Question:
In my pyqt5 I am trying to plot donut chart but I cannot find where I did mistake here. It failed when I plot center circle.I used a Qtwidget and convert into an mplwidget class. I added two classes 'MplCanvas' and 'MplWidget' in the same file.
Here is my code:
'''
from PyQt5 import QtCore, QtWidgets
from PyQt5.QtWidgets import*
from matplotlib.backends.backend_qt5agg import FigureCanvas
import matplotlib.pyplot as plt
from matplotlib.backends.backend_qt5agg import FigureCanvas
from matplotlib.backends.backend_qt5agg import NavigationToolbar2QT as NavigationToolbar
from matplotlib.backends.backend_qt5agg import FigureCanvasQTAgg
from matplotlib.figure import Figure
class MplCanvas(FigureCanvasQTAgg):
def __init__(self, parent=None, width=5, height=4, dpi=100):
fig = Figure(figsize=(width, height), dpi=dpi)
self.axes = fig.add_subplot(111)
self.ax1 = fig.subplots()
super(MplCanvas, self).__init__(fig)
class MplWidget(QWidget):
def __init__(self, parent = None):
QWidget.__init__(self, parent)
self.canvas = FigureCanvas(Figure())
vertical_layout = QVBoxLayout()
vertical_layout.addWidget(self.canvas)
self.canvas.axes = self.canvas.figure.add_subplot(111)
self.canvas.axes.set_position([0.03, 0.2,0.95, 0.7])
self.setLayout(vertical_layout)
class Ui_MainWindow(object):
def setupUi(self, MainWindow):
MainWindow.setObjectName("MainWindow")
MainWindow.resize(800, 600)
self.centralwidget = QtWidgets.QWidget(MainWindow)
self.centralwidget.setObjectName("centralwidget")
self.verticalLayout = QtWidgets.QVBoxLayout(self.centralwidget)
self.verticalLayout.setObjectName("verticalLayout")
self.Mplwidget = MplWidget(self.centralwidget)
self.Mplwidget.setObjectName("Mplwidget")
self.verticalLayout.addWidget(self.Mplwidget)
MainWindow.setCentralWidget(self.centralwidget)
self.retranslateUi(MainWindow)
QtCore.QMetaObject.connectSlotsByName(MainWindow)
def retranslateUi(self, MainWindow):
_translate = QtCore.QCoreApplication.translate
MainWindow.setWindowTitle(_translate("MainWindow", "MainWindow"))
W=self.Mplwidget.canvas.axes
W.clear()
labels = ['a','b','c','d']
data =[40,10,30,20]
colors = ['#ff9999','#66b3ff','#99ff99','#ffcc99']
W.pie(data,colors = colors,labels=labels, autopct='%1.1f%%', startangle=90, pctdistance=0.85)
#draw circle
centre_circle = plt.Circle((0,0),0.70,fc='white')
fig = plt.gcf()
fig.gca().add_artist(centre_circle)
# Equal aspect ratio ensures that pie is drawn as a circle
W.axis('equal')
plt.tight_layout()
self.Mplwidget.canvas.draw()
if __name__ == "__main__":
import sys
app = QtWidgets.QApplication(sys.argv)
MainWindow = QtWidgets.QMainWindow()
ui = Ui_MainWindow()
ui.setupUi(MainWindow)
MainWindow.show()
sys.exit(app.exec_())
'''
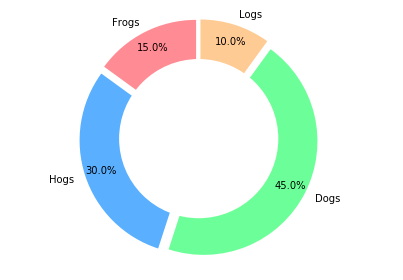
Answer: If you are going to embed a plot in Qt then don't use pyplot but canvas:
'''
import sys
from PyQt5.QtWidgets import QApplication, QVBoxLayout, QWidget
from matplotlib.backends.backend_qt5agg import FigureCanvasQTAgg
from matplotlib.figure import Figure
from matplotlib.patches import Circle
class MplCanvas(FigureCanvasQTAgg):
def __init__(self, parent=None, width=5, height=4, dpi=100):
super(MplCanvas, self).__init__(Figure(figsize=(width, height), dpi=dpi))
self.axes = self.figure.add_subplot(111)
self.setParent(parent)
class MplWidget(QWidget):
def __init__(self, parent=None):
QWidget.__init__(self, parent)
self.canvas = MplCanvas()
labels = ["a", "b", "c", "d"]
data = [40, 10, 30, 20]
colors = ["#ff9999", "#66b3ff", "#99ff99", "#ffcc99"]
self.canvas.axes.pie(
data,
colors=colors,
labels=labels,
autopct="%1.1f%%",
startangle=90,
pctdistance=0.85,
)
centre_circle = Circle((0, 0), 0.70, fc="white")
self.canvas.axes.add_artist(centre_circle)
self.canvas.axes.axis("equal")
self.canvas.figure.tight_layout()
vertical_layout = QVBoxLayout(self)
vertical_layout.addWidget(self.canvas)
def main():
app = QApplication(sys.argv)
widget = MplWidget()
widget.show()
sys.exit(app.exec_())
if __name__ == "__main__":
main()
'''